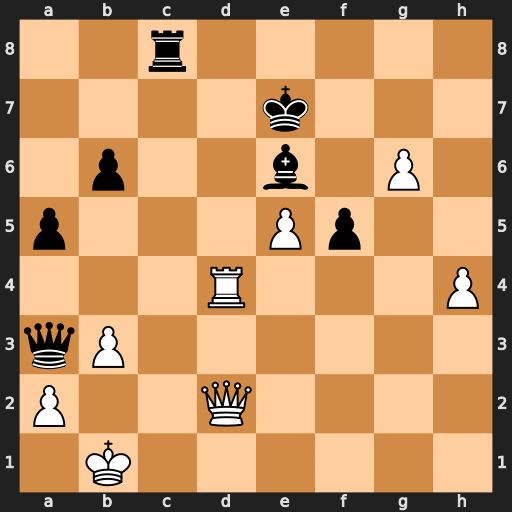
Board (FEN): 2r5/4k3/1p2b1P1/p3Pp2/3R3P/qP6/P2Q4/1K6
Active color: w
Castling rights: -
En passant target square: -
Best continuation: Qg5+ Ke8 g7 Qc1+ Qxc1 Rxc1+ Kxc1